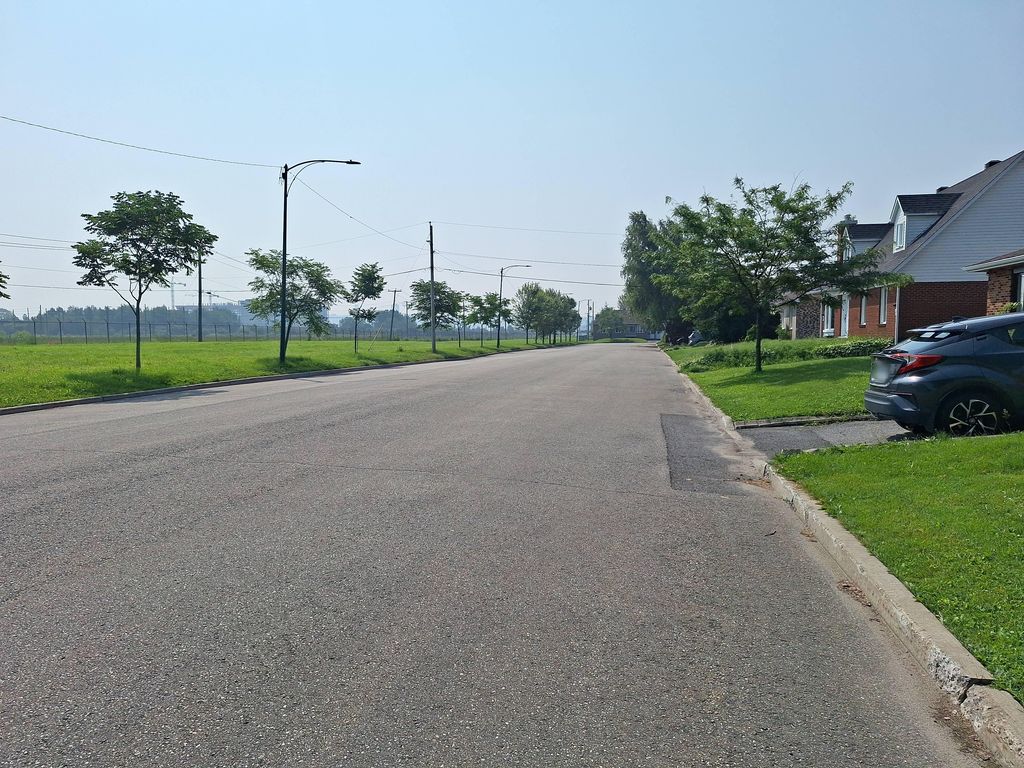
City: quebec_city